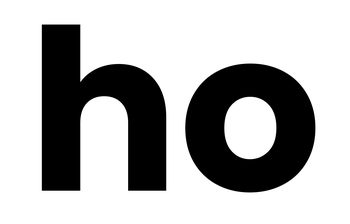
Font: Poppins-Bold